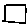
Label: square